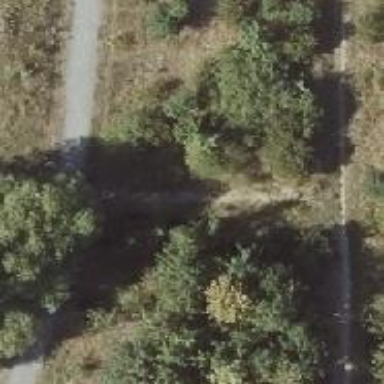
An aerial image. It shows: Ground path.